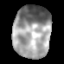
Tissue: lung
Cell type: Epithelial cells
Senescence score: 0.1986
Nuclear area (px): 1922
Mean DAPI intensity: 152.233